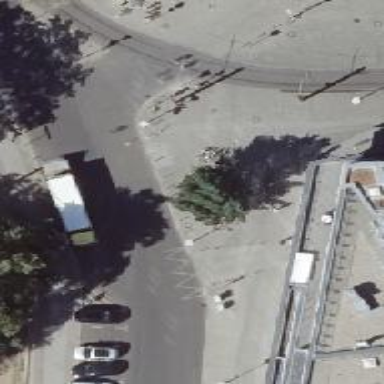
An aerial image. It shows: Bicycle rental service.